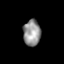
Tissue: skin
Cell type: Epithelial cells
Senescence score: 0.2278
Nuclear area (px): 442
Mean DAPI intensity: 148.45